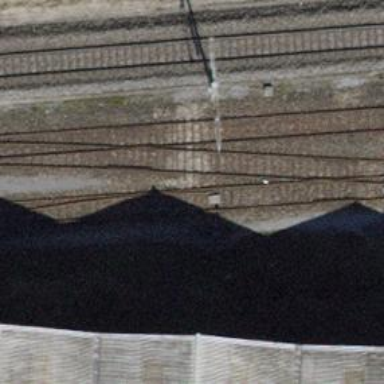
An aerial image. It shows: Railway switch.